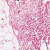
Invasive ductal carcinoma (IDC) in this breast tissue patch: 0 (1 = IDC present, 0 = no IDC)